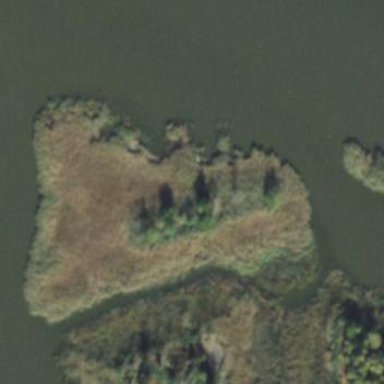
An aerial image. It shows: Islet in marshy wetland area.